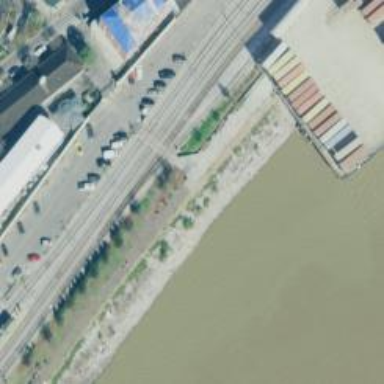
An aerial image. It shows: Crossing for the railway.